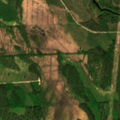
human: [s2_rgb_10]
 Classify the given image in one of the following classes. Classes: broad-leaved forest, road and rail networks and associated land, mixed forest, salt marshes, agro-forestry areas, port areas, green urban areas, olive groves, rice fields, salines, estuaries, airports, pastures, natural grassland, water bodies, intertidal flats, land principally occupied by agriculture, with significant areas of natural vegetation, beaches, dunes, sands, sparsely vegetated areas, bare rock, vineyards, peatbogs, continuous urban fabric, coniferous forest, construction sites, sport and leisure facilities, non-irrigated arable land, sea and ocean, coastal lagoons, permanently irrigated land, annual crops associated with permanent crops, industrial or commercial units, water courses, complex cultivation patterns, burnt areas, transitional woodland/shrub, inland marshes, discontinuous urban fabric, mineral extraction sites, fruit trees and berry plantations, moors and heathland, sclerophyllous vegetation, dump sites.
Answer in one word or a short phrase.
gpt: coniferous forest, mixed forest, transitional woodland/shrub, peatbogs